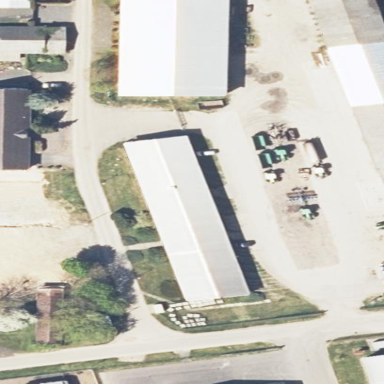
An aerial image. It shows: Farmyard area.